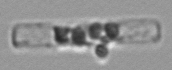
Label: Guinardia_delicatula